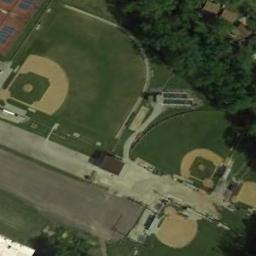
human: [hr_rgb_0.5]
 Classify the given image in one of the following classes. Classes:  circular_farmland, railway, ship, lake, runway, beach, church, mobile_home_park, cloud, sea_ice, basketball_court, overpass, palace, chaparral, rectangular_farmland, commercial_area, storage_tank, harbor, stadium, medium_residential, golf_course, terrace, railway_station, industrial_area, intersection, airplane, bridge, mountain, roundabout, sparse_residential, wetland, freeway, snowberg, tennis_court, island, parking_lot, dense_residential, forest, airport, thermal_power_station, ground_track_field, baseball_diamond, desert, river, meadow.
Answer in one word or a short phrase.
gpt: baseball_diamond